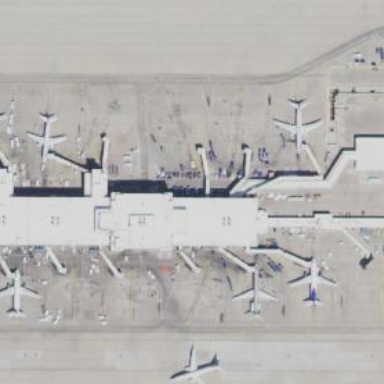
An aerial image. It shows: Airport gate.